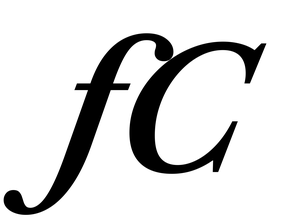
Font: LibreCaslonText-Italic_SemiBold_Italic